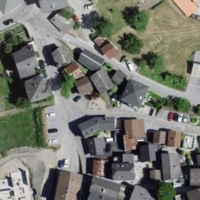
EUNIS habitat code: 54
Species observed at this site:
Chelidonium majus
Echium vulgare